Field crop: maize
Growth stage: 1
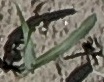
Species: sorghum